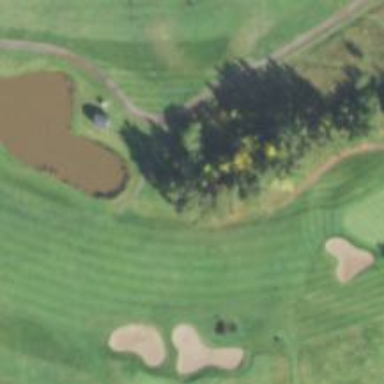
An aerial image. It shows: Path for both road and golf.